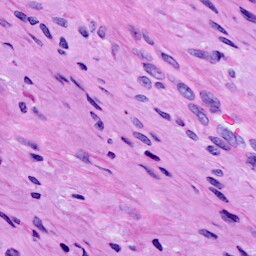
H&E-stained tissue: Cervix